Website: macys
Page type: delivery-shipping
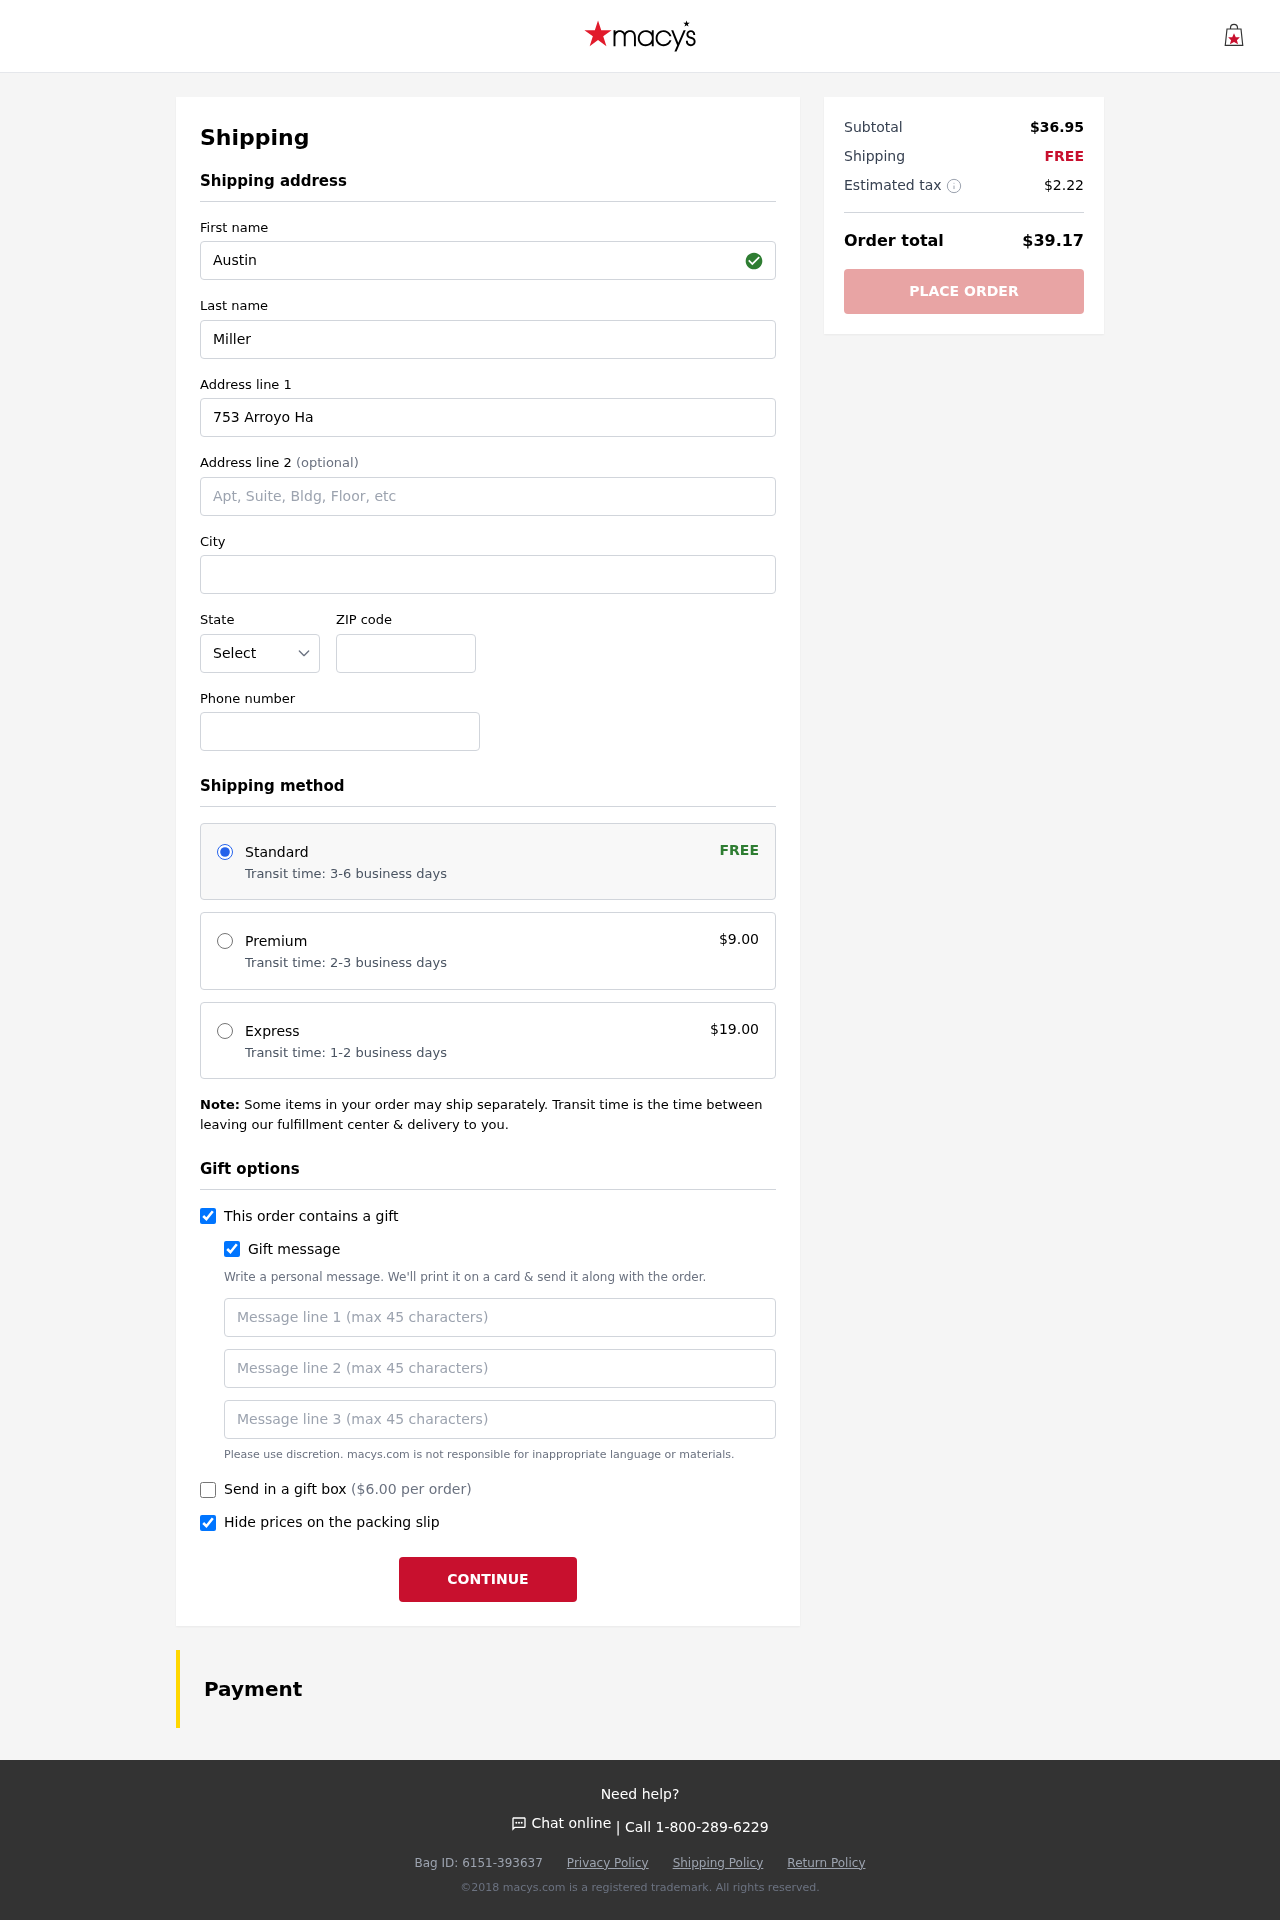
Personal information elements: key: PII_STATE_ABBR
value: WI
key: PII_FIRSTNAME
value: Austin
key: PII_LASTNAME
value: Miller
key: PII_STREET
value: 753 Arroyo Harbors
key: PII_STREET2
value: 239 Lowe Hill Suite 406
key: PII_CITY
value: South Loriville
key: PII_POSTCODE
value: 85643
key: PII_PHONE
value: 3213265202
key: PII_GIFT_MESSAGE
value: Hey Samuel, I know you've been on the hunt for a cozy update for your space, so I thought this would be a perfect addition to your bedroom. Hope it brings you a little extra comfort and style! Enjoy!  Austin
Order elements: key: ORDER_SHIPPING_STANDARD
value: Transit time: 3-6 business days
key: ORDER_SHIPPING_COST
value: FREE
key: ORDER_SHIPPING_PREMIUM
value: Transit time: 2-3 business days
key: ORDER_SHIPPING_PREMIUM_PRICE
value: $9.00
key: ORDER_SHIPPING_EXPRESS
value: Transit time: 1-2 business days
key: ORDER_SHIPPING_EXPRESS_PRICE
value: $19.00
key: ORDER_GIFT_BOX_PRICE
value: ($6.00 per order)
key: ORDER_SUBTOTAL
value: $36.95
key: ORDER_SHIPPING_COST2
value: FREE
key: ORDER_TAX
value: $2.22
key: ORDER_TOTAL
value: $39.17